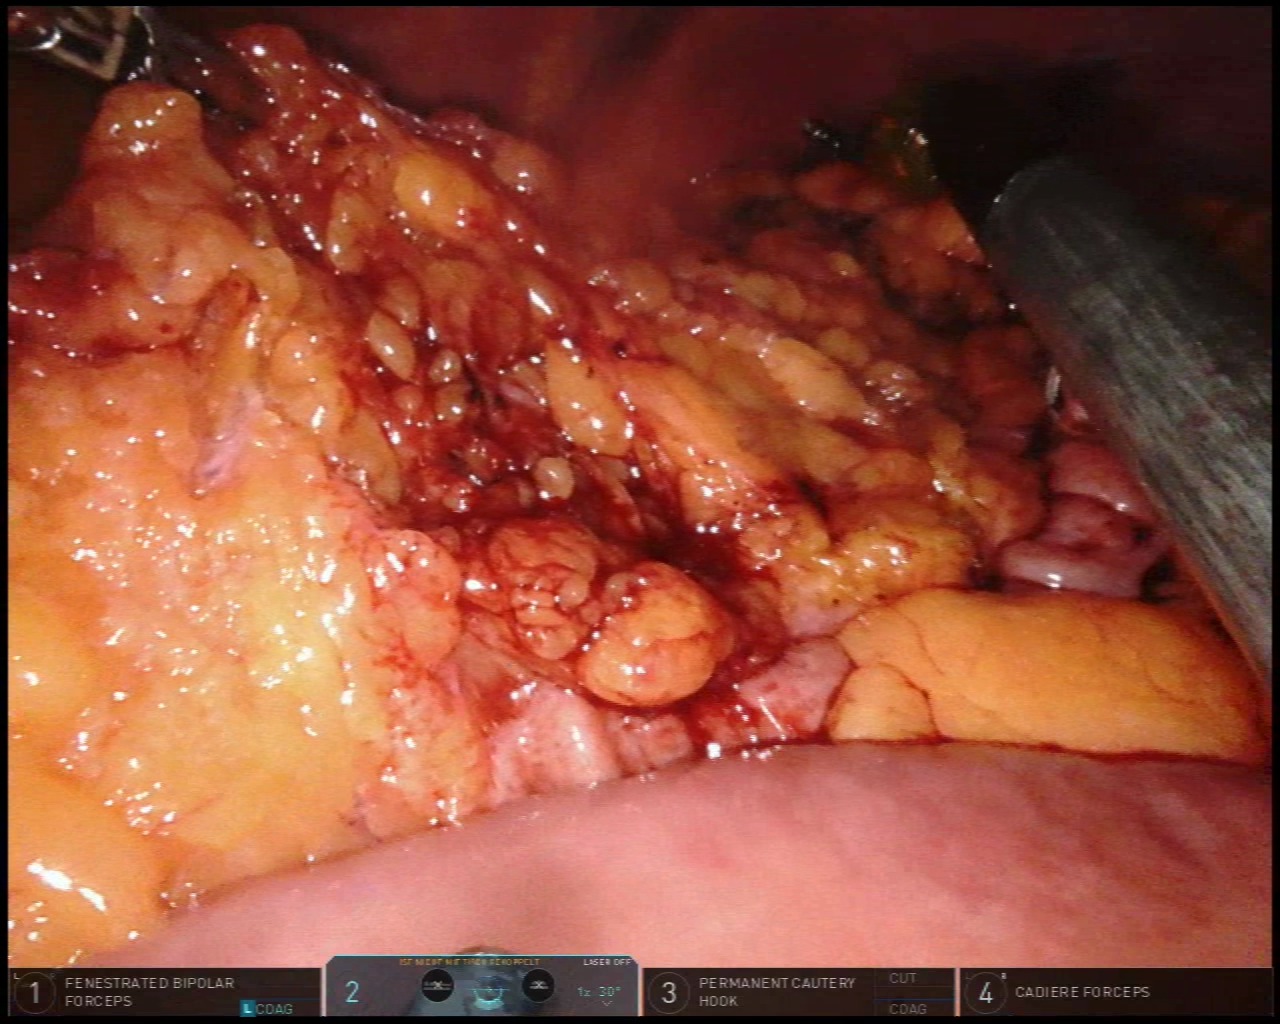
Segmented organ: small_intestine
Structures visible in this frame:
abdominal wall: yes
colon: yes
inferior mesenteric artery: no
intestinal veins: no
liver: no
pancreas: no
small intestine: yes
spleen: no
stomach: no
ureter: no
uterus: no
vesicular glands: no